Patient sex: M
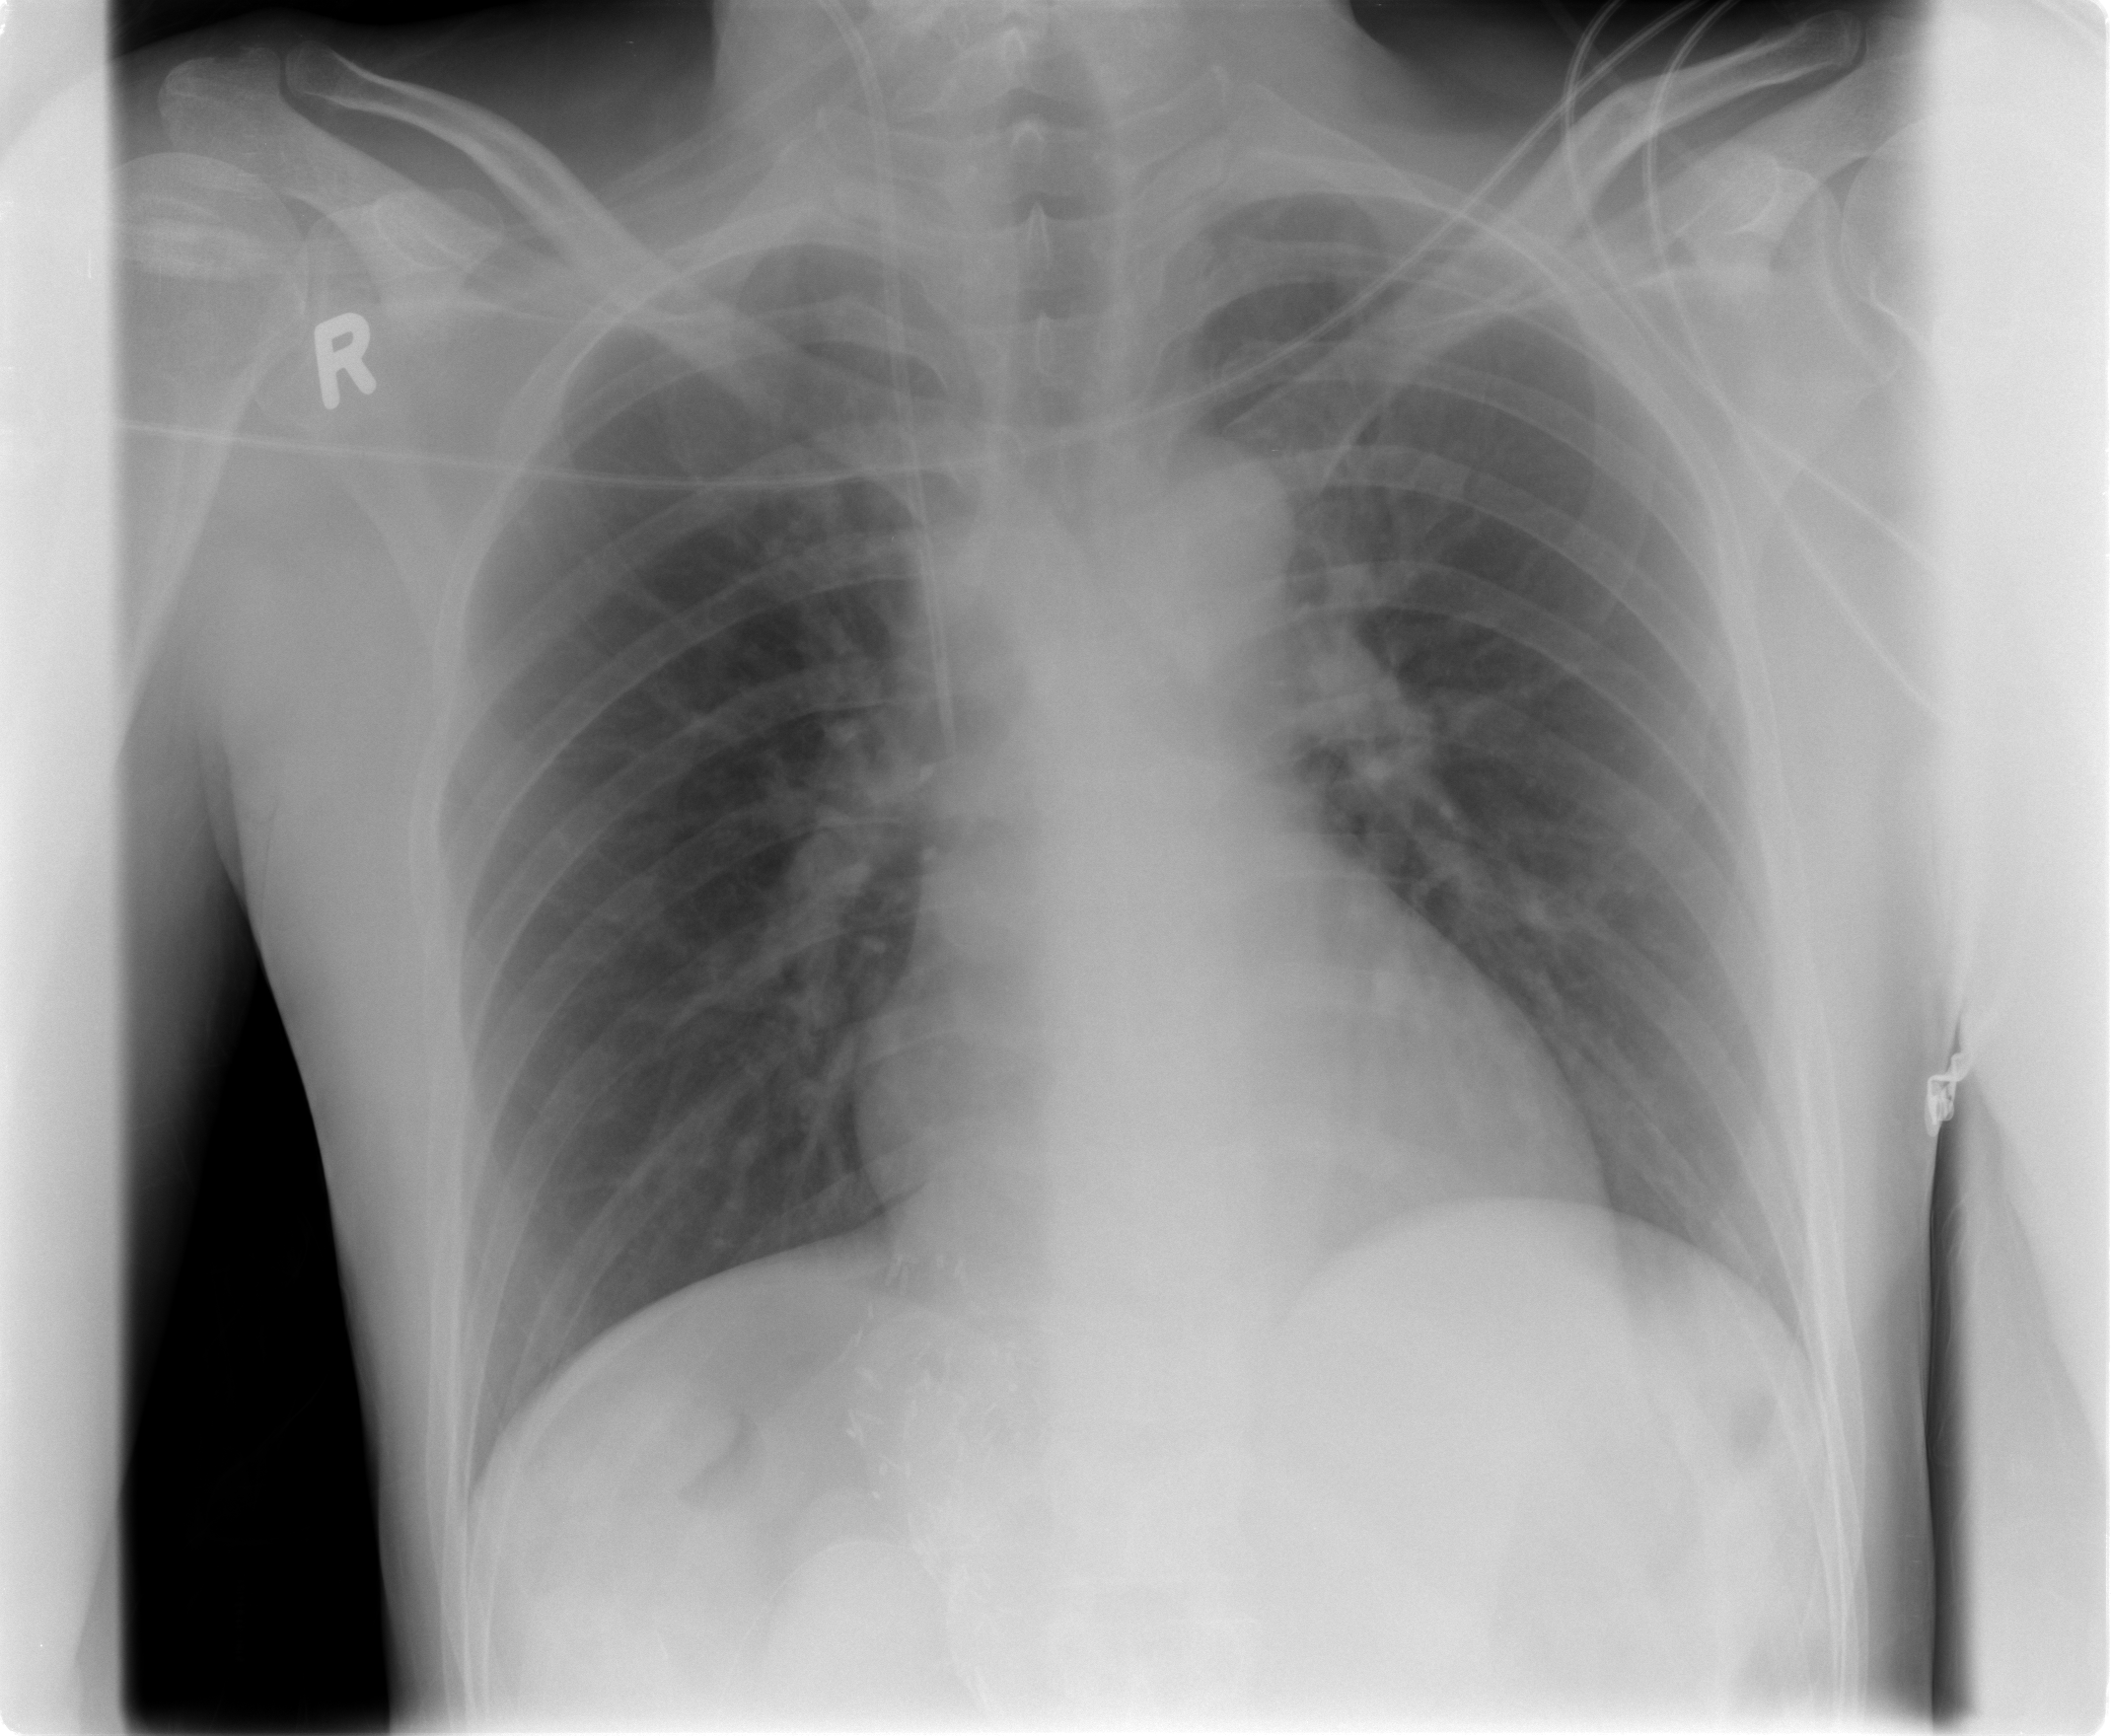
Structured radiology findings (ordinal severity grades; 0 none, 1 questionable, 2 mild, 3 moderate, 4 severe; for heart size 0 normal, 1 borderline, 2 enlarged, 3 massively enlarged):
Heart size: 0
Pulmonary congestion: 0
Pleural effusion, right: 0
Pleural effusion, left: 0
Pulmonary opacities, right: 0
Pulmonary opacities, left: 0
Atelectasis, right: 0
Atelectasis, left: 1